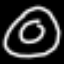
Label: donut